Aerial crown-view tile of a tropical tree (Barro Colorado Island, Panama), acquired 20240813:
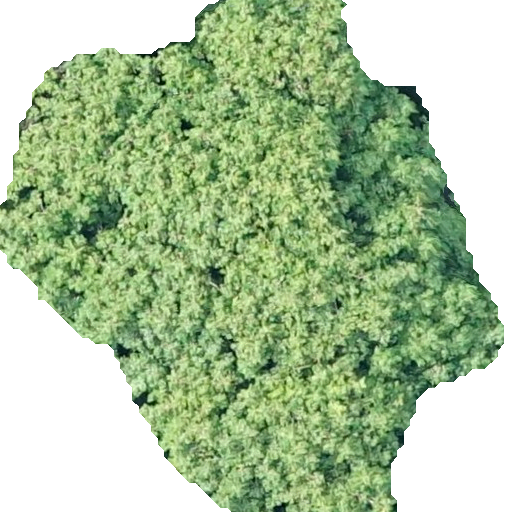
Species: Guarea guidonia
GBIF accepted scientific name: Guarea guidonia
Crown area: 273.725 m²